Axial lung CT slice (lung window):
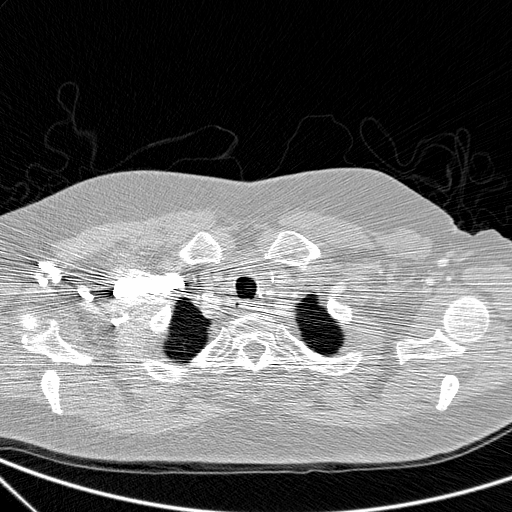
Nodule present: no